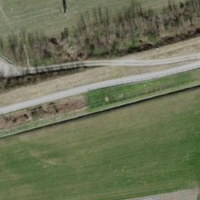
EUNIS habitat code: 52
Species observed at this site:
Diospyros lotus